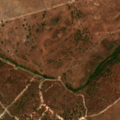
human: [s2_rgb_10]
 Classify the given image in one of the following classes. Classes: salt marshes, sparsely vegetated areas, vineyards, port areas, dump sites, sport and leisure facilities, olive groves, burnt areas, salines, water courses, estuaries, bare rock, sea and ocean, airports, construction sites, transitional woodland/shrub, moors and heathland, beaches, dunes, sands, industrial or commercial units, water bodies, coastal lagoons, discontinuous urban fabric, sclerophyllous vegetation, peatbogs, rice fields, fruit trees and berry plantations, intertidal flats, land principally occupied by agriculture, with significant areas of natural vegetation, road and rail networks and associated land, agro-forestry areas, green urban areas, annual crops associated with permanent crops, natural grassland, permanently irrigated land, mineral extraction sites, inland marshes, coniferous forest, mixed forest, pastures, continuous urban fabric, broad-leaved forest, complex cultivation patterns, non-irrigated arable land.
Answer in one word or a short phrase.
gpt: pastures, agro-forestry areas, transitional woodland/shrub